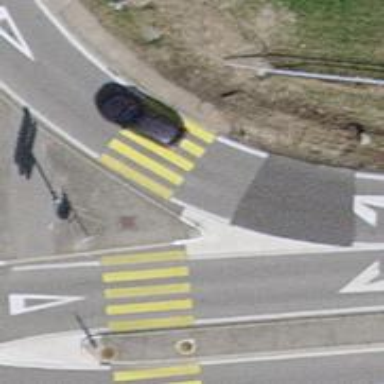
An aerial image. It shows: Marked crossing on the road.